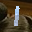
Label: 1